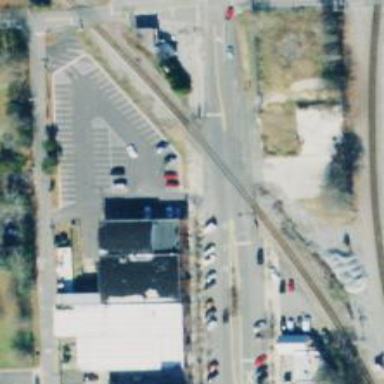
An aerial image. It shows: Level crossing with lights at railway intersection.